You are looking at the envelope spectrum of a bearing's vibration signal. The marked vertical lines are the theoretical fault frequencies for the outer race, inner race, rolling elements, and cage. Classify the bearing condition as one of: normal, inner_race, outer_race, ball.
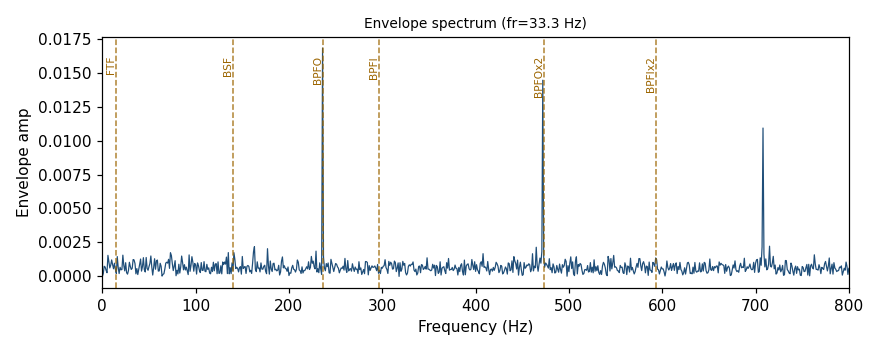
Answer: outer_race